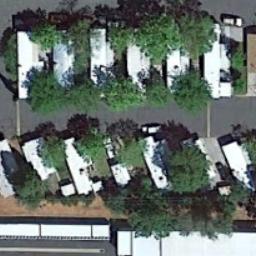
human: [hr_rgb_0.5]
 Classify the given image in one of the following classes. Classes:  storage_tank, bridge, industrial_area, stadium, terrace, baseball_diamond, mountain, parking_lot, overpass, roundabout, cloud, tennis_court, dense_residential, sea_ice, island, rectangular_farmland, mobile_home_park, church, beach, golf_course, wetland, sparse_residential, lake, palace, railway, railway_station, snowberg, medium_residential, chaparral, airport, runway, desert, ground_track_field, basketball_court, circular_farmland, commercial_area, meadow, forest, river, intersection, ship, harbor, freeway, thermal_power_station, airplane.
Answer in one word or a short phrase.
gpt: mobile_home_park